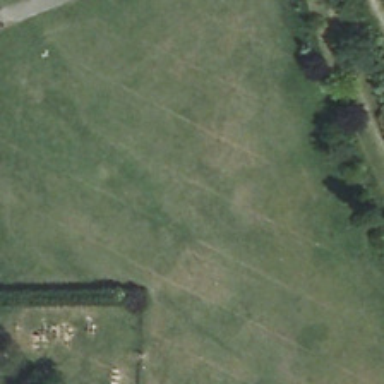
Several green trees are around a piece of green trees .